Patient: sex F, age 54
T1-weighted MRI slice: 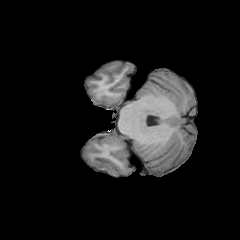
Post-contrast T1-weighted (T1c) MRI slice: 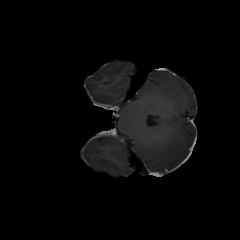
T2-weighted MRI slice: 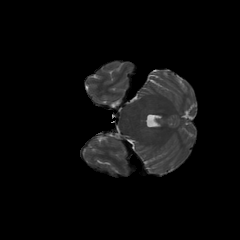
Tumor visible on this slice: no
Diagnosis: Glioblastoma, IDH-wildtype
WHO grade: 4